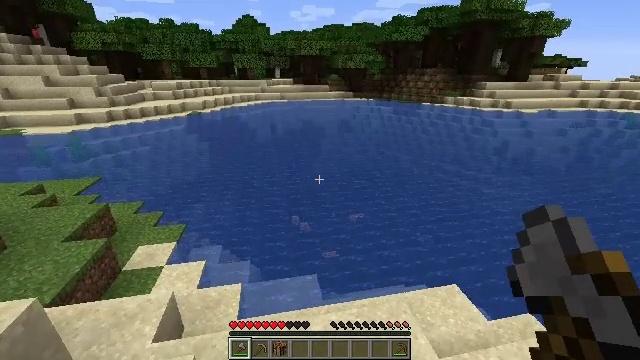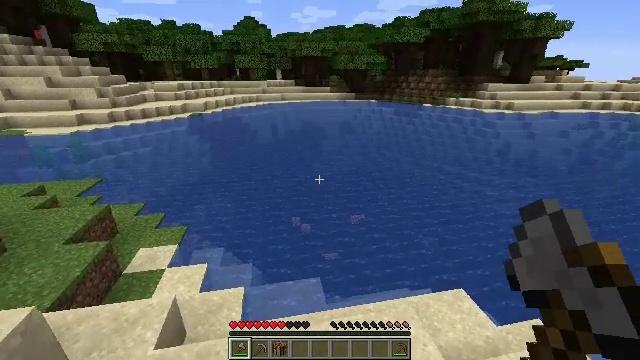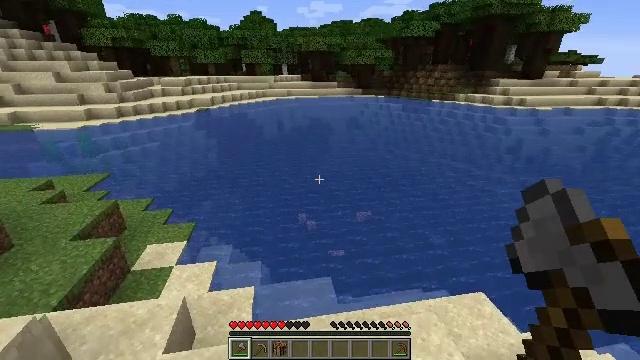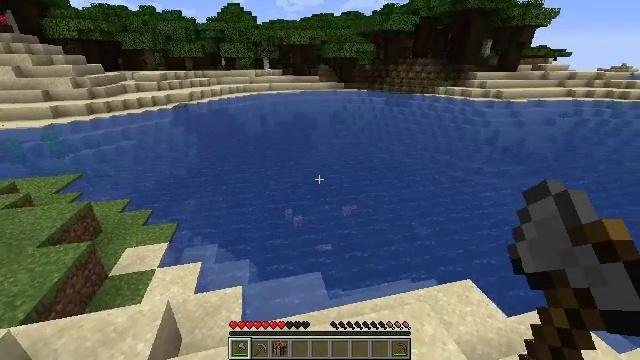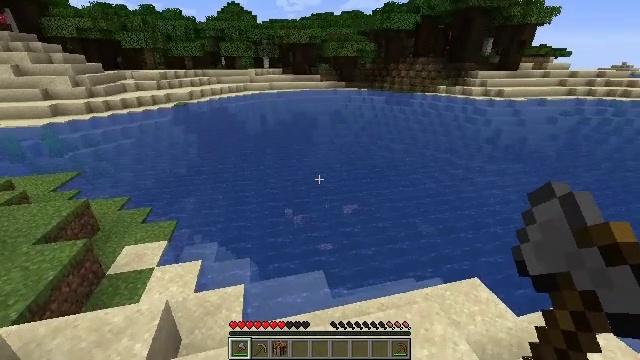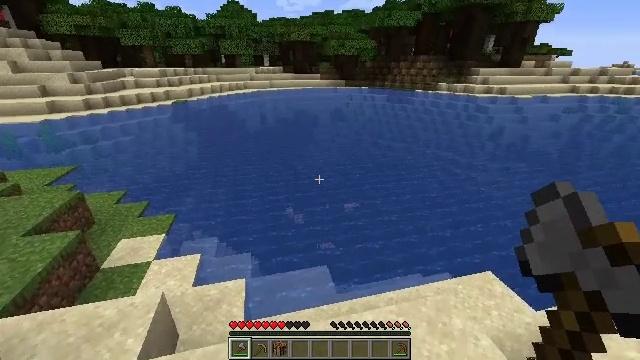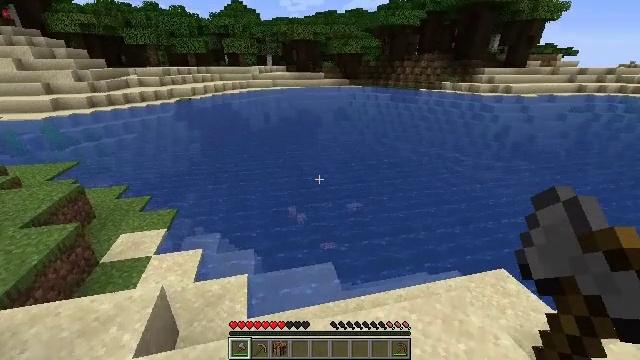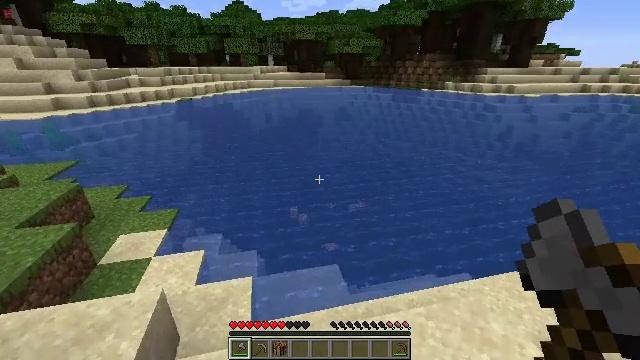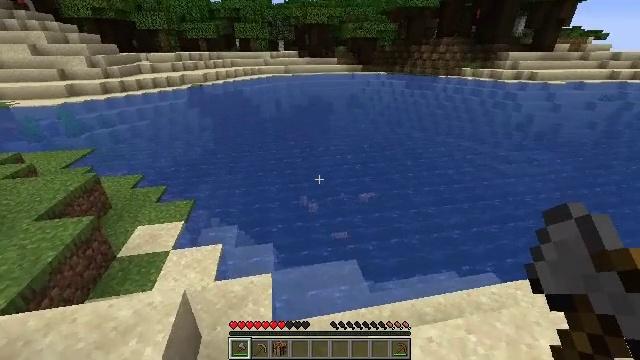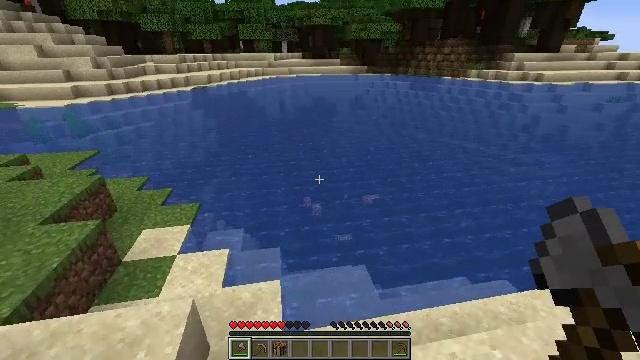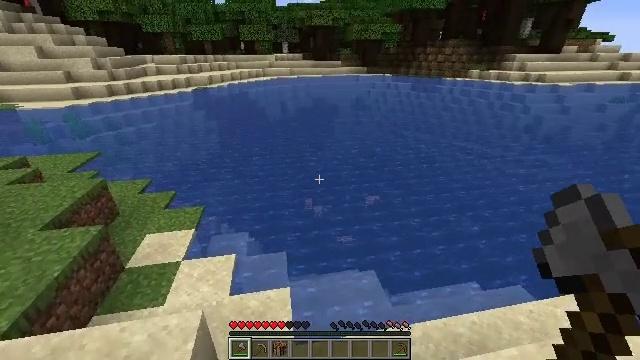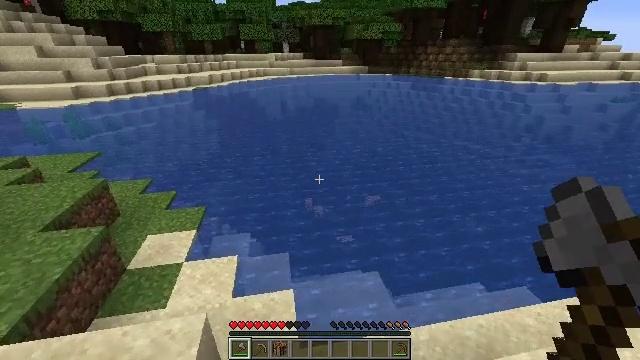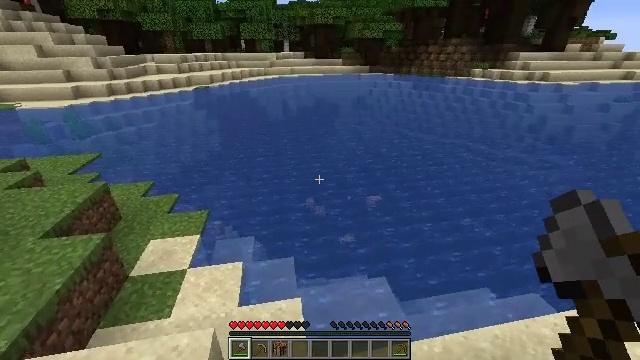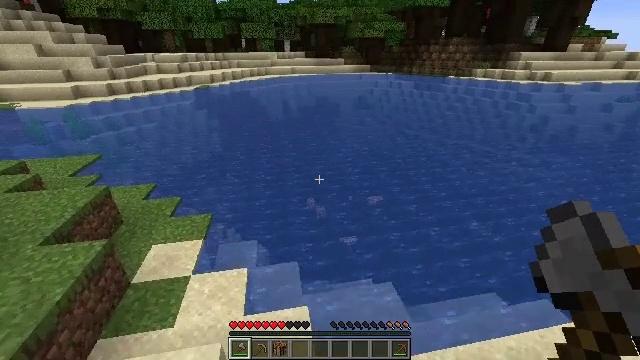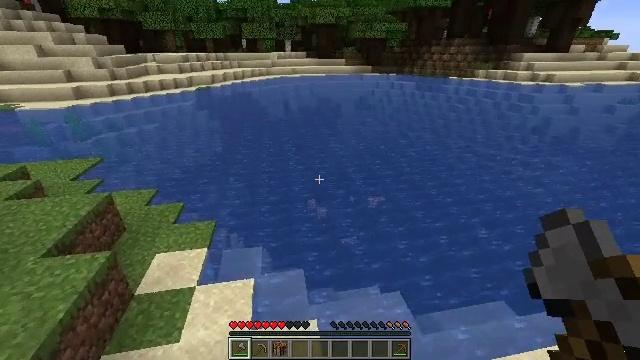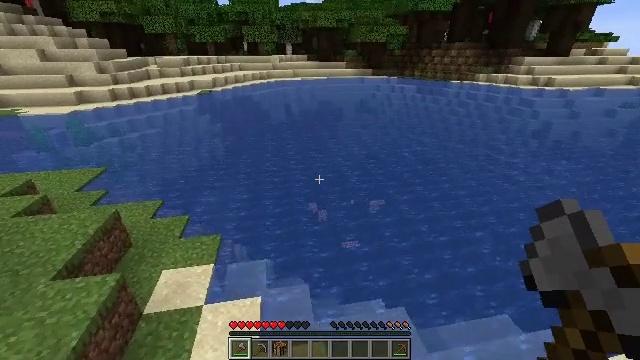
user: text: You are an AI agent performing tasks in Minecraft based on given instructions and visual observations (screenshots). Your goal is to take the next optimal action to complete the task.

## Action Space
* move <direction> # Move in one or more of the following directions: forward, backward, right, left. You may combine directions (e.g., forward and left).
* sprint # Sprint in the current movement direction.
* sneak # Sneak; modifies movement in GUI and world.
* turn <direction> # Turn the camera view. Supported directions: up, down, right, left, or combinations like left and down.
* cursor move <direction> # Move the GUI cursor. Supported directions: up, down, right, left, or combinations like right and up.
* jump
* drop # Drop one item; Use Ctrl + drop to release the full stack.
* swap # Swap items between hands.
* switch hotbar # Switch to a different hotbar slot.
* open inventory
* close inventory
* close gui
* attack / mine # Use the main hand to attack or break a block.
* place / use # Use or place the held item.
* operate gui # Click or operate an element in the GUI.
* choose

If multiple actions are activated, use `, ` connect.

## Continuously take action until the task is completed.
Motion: motion action
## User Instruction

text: Mine seagrass underwater.
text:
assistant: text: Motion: move forward and move left
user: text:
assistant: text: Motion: move forward, turn left
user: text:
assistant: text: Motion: move forward and move left, turn right and down
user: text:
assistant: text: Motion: move forward and move left
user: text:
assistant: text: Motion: move forward and move left
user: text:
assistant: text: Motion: move forward and move left
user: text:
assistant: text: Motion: move forward and move left
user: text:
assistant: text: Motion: move forward and move left, turn left and down
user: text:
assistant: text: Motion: move forward and move left
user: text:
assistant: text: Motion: move forward and move left
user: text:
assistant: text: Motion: move forward and move left
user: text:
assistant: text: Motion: move forward and move left
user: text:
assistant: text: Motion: move forward and move left
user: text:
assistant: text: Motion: move forward and move left, jump
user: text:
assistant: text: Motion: move forward and move left, jump
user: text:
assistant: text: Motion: move forward and move left, jump
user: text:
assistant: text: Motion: move forward and move left, jump
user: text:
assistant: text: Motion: move forward and move left, jump
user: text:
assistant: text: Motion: move forward and move left, jump
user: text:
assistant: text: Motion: move forward and move left, jump
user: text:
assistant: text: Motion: move forward and move left
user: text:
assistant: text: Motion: move forward and move left
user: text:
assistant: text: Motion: move forward and move left
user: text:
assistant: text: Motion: move forward and move left
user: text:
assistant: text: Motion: move forward and move left
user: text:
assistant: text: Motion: move forward and move left
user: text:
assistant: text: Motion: move forward and move left
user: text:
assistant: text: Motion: move forward and move left
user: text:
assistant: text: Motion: move forward and move left
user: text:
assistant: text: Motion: move forward, turn down